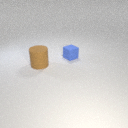
large brown rubber cylinder in front of small blue rubber cube